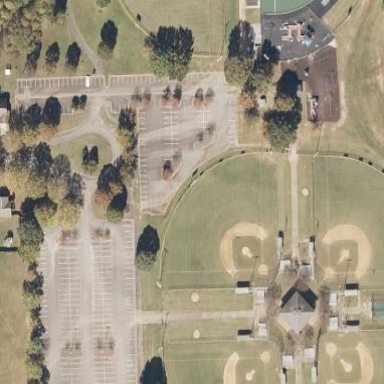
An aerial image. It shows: Baseball pitch for leisure land activities.